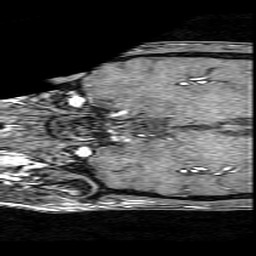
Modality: angio
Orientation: coronal
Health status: ill
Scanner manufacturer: philips
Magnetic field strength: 3 T
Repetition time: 0.01824 s
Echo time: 0.003385 s